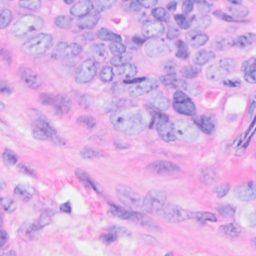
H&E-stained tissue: Breast